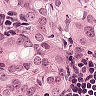
Metastatic tissue present: yes